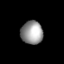
Tissue: lung
Cell type: Epithelial cells
Senescence score: 0.5661
Nuclear area (px): 500
Mean DAPI intensity: 151.418